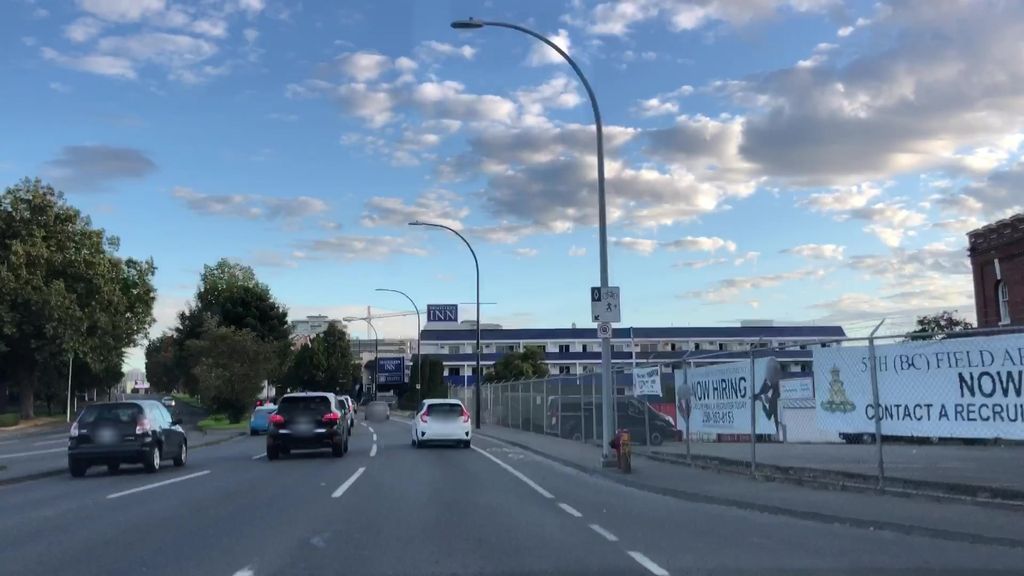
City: victoria